Question: I want to add a "Discard" and a done button in my number keypad. Please see the image below.
Do IOS provide these buttons by-default or do I need to add images for them.

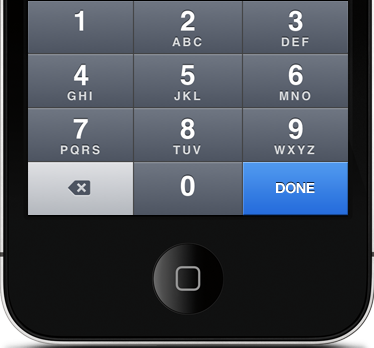
Answer: There are some unofficial techniques you can use to hack the keyboard view and add your own button(s) to cover the keyboard keyboard (google for it if you want), but these are unreliable (likely to stop working in a future release) and could get your app banned from the app store (you are not supposed to customise things like that).
The recommended technique is to place your own done button the keyboard view, as Safari does it (see this screenshot for '<input type="tell">' in mobile safari: <URL>.
These buttons are created with an "accessory view" on your text field. Apple has sample code how to do so here: <URL>